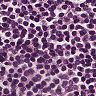
Metastatic tissue present: no